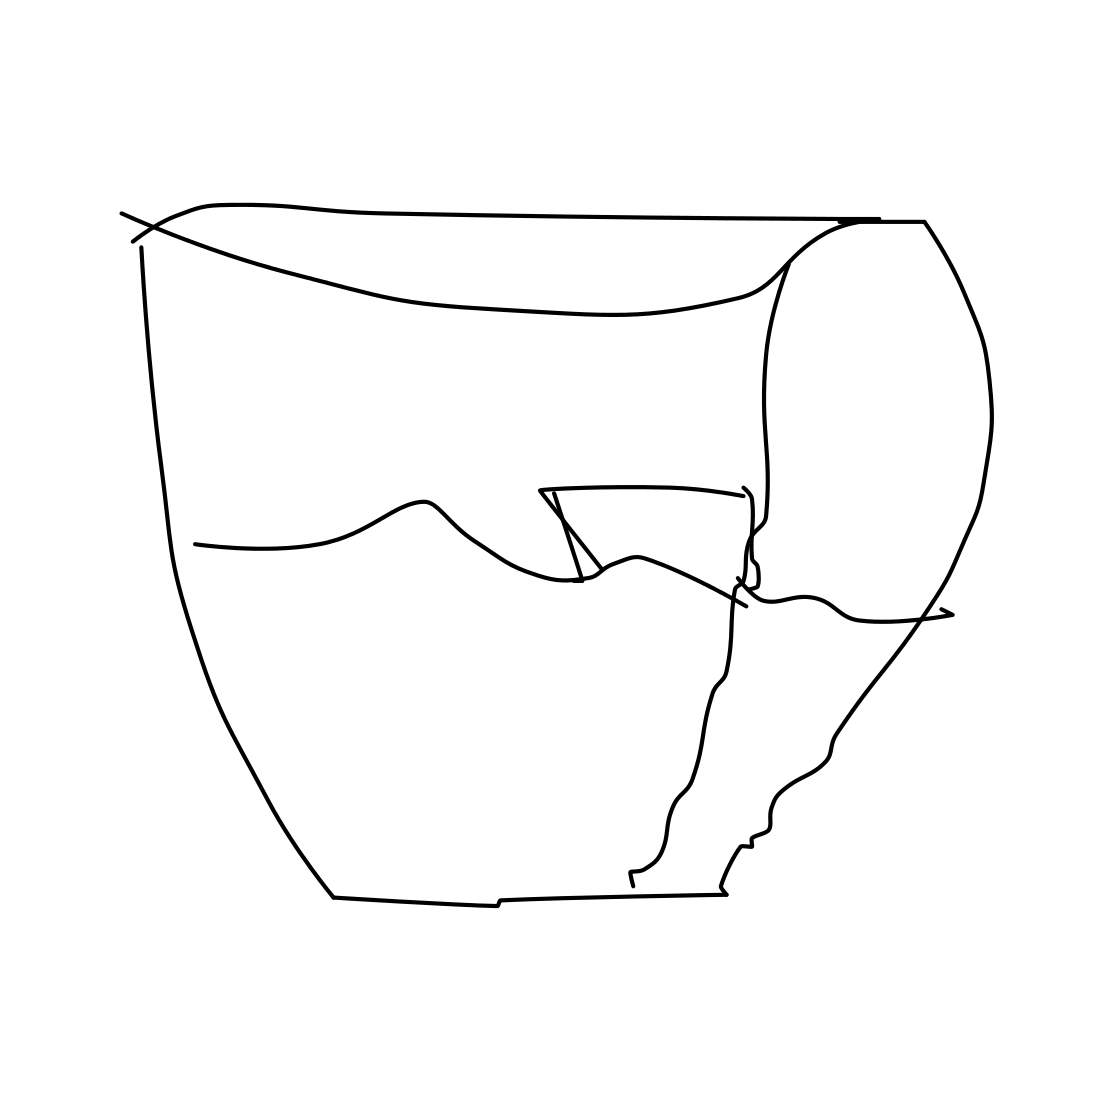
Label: cup